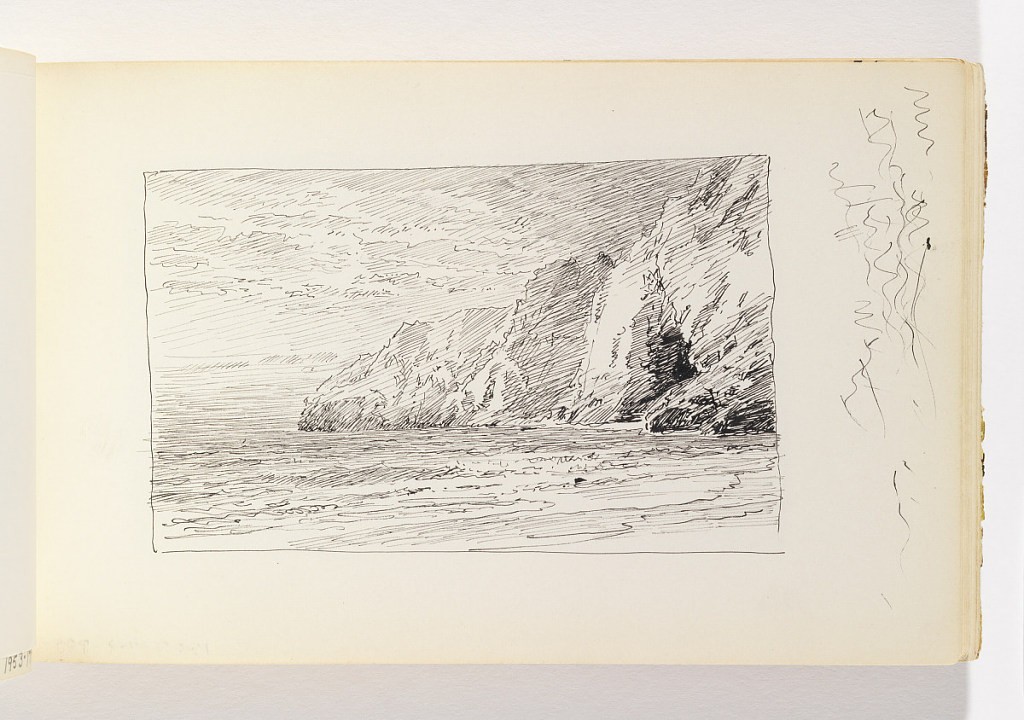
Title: Beach and Rocky Cliffs
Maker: William Trost Richards, American, 1833–1905
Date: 1890–1900
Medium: Pen and black ink on off-white wove paper
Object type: Sketchbook folio
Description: Waves coming ashore in foreground, three levels of cliffs at right in middle ground. Miscellaneous pen strokes in margin to right of image.